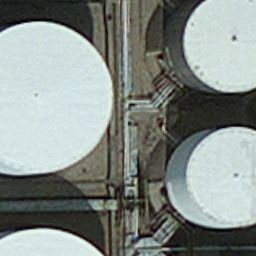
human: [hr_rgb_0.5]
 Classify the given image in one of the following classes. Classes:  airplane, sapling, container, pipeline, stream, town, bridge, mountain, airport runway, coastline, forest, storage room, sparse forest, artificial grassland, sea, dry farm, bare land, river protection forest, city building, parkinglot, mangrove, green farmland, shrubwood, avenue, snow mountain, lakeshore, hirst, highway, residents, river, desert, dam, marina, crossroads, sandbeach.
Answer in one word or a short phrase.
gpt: storage room